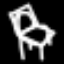
Label: chair